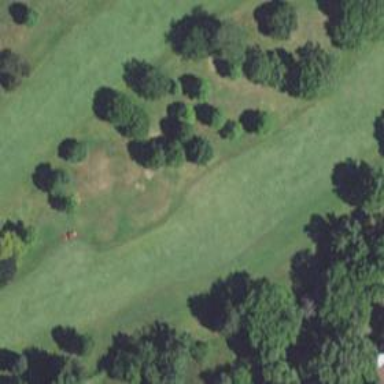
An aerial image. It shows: Grassy area designated as golf fairway.